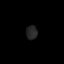
Tissue: lung
Cell type: Myeloid cells
Senescence score: 0.5542
Nuclear area (px): 153
Mean DAPI intensity: 37.882